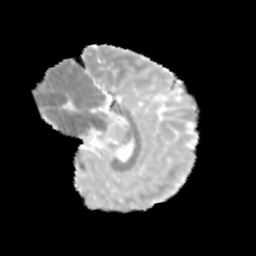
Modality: MD
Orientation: sagittal
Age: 9
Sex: male
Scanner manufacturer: siemens
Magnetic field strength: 3 T
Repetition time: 3.8 s
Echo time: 0.07 s